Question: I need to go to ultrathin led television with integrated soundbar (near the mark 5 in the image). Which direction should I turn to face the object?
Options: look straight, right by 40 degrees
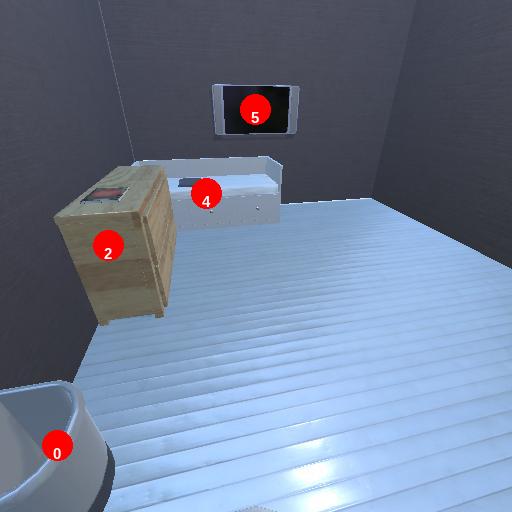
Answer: look straight